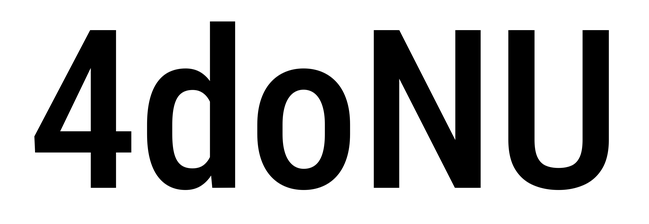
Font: Roboto_Condensed_Medium